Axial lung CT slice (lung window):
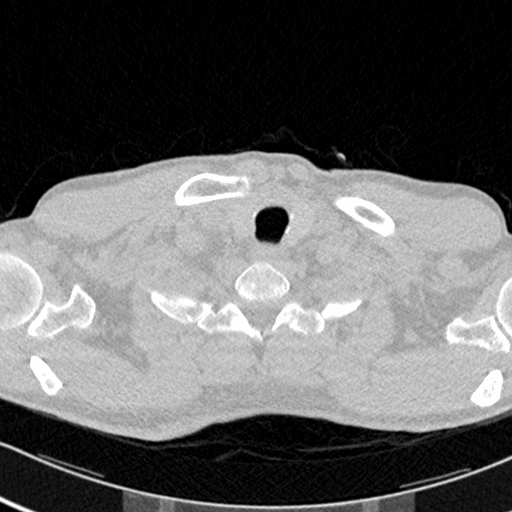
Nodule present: no